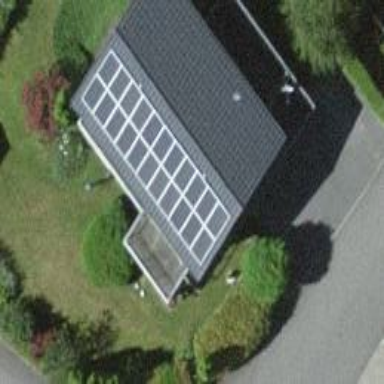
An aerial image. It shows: Solar power generator.